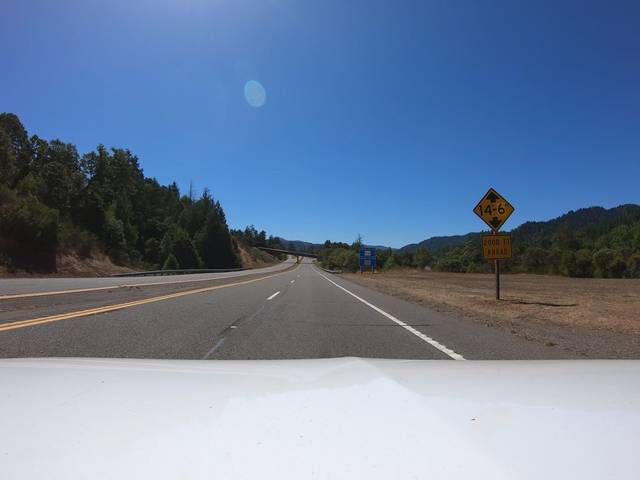
Region: United States
Coordinates: 40.11, -123.793